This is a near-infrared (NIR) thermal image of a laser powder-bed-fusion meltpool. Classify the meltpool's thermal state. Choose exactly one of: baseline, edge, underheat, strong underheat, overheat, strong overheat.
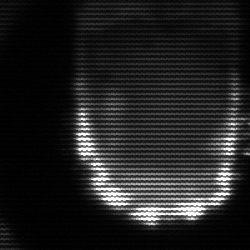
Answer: baseline